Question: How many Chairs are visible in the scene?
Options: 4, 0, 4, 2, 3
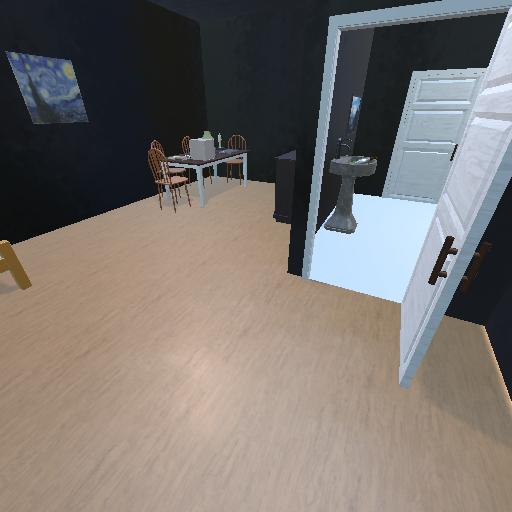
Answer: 4